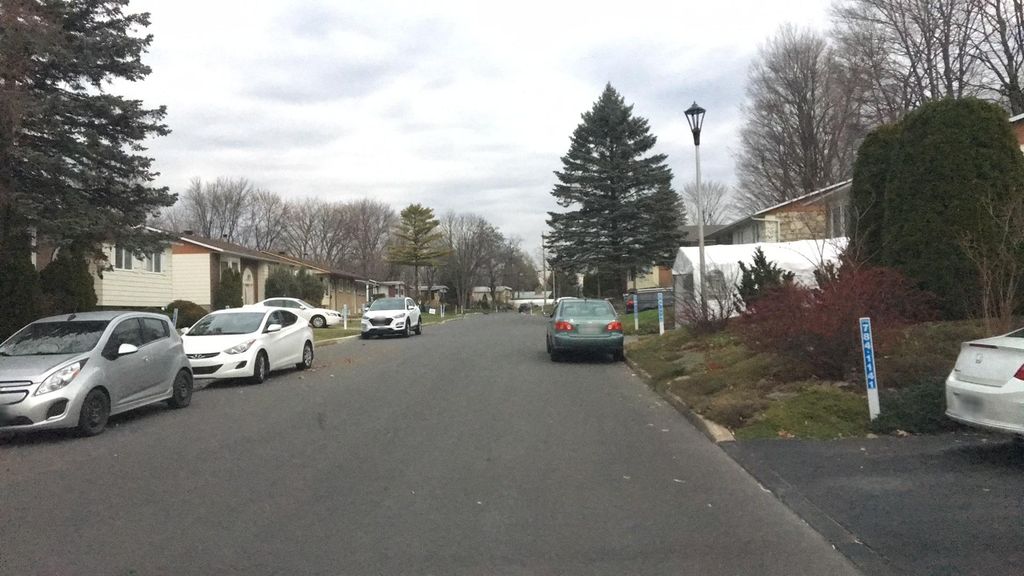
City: montreal